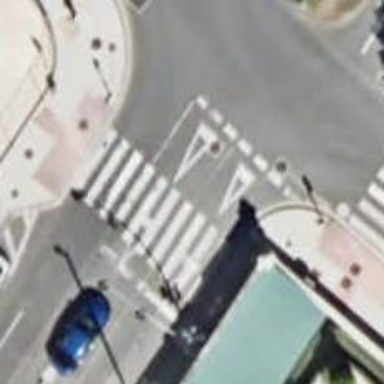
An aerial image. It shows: Crossing with traffic signals.